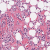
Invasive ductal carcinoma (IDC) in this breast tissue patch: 1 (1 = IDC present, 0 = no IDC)